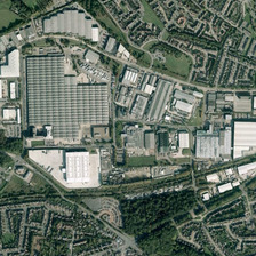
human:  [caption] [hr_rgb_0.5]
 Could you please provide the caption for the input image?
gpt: There are many buildings around the factory.

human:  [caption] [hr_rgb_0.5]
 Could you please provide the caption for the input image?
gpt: Many buildings have been built around the factory.

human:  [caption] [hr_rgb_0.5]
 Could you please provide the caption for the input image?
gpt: a large number of buildings were built around the factory.

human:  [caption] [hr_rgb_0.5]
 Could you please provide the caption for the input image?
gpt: Many buildings are built around the factory.

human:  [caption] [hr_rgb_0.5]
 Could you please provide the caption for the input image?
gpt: A large number of buildings were built to the REDOR of the factory.